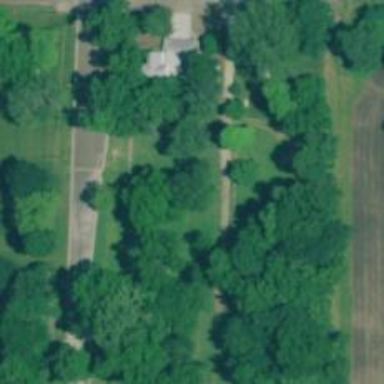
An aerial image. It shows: Disc golf basket.